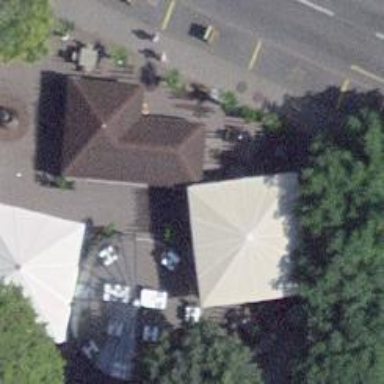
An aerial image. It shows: Café.